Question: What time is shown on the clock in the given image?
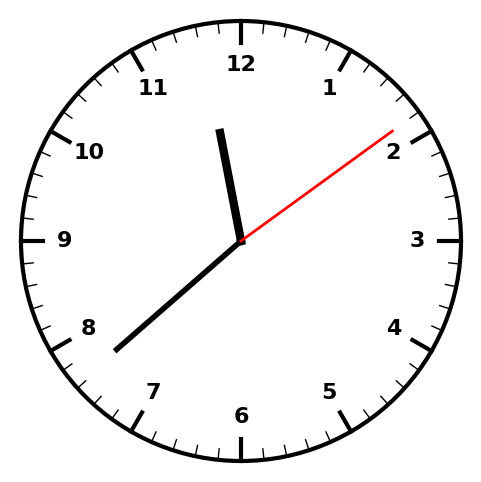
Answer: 11:38:09